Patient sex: M
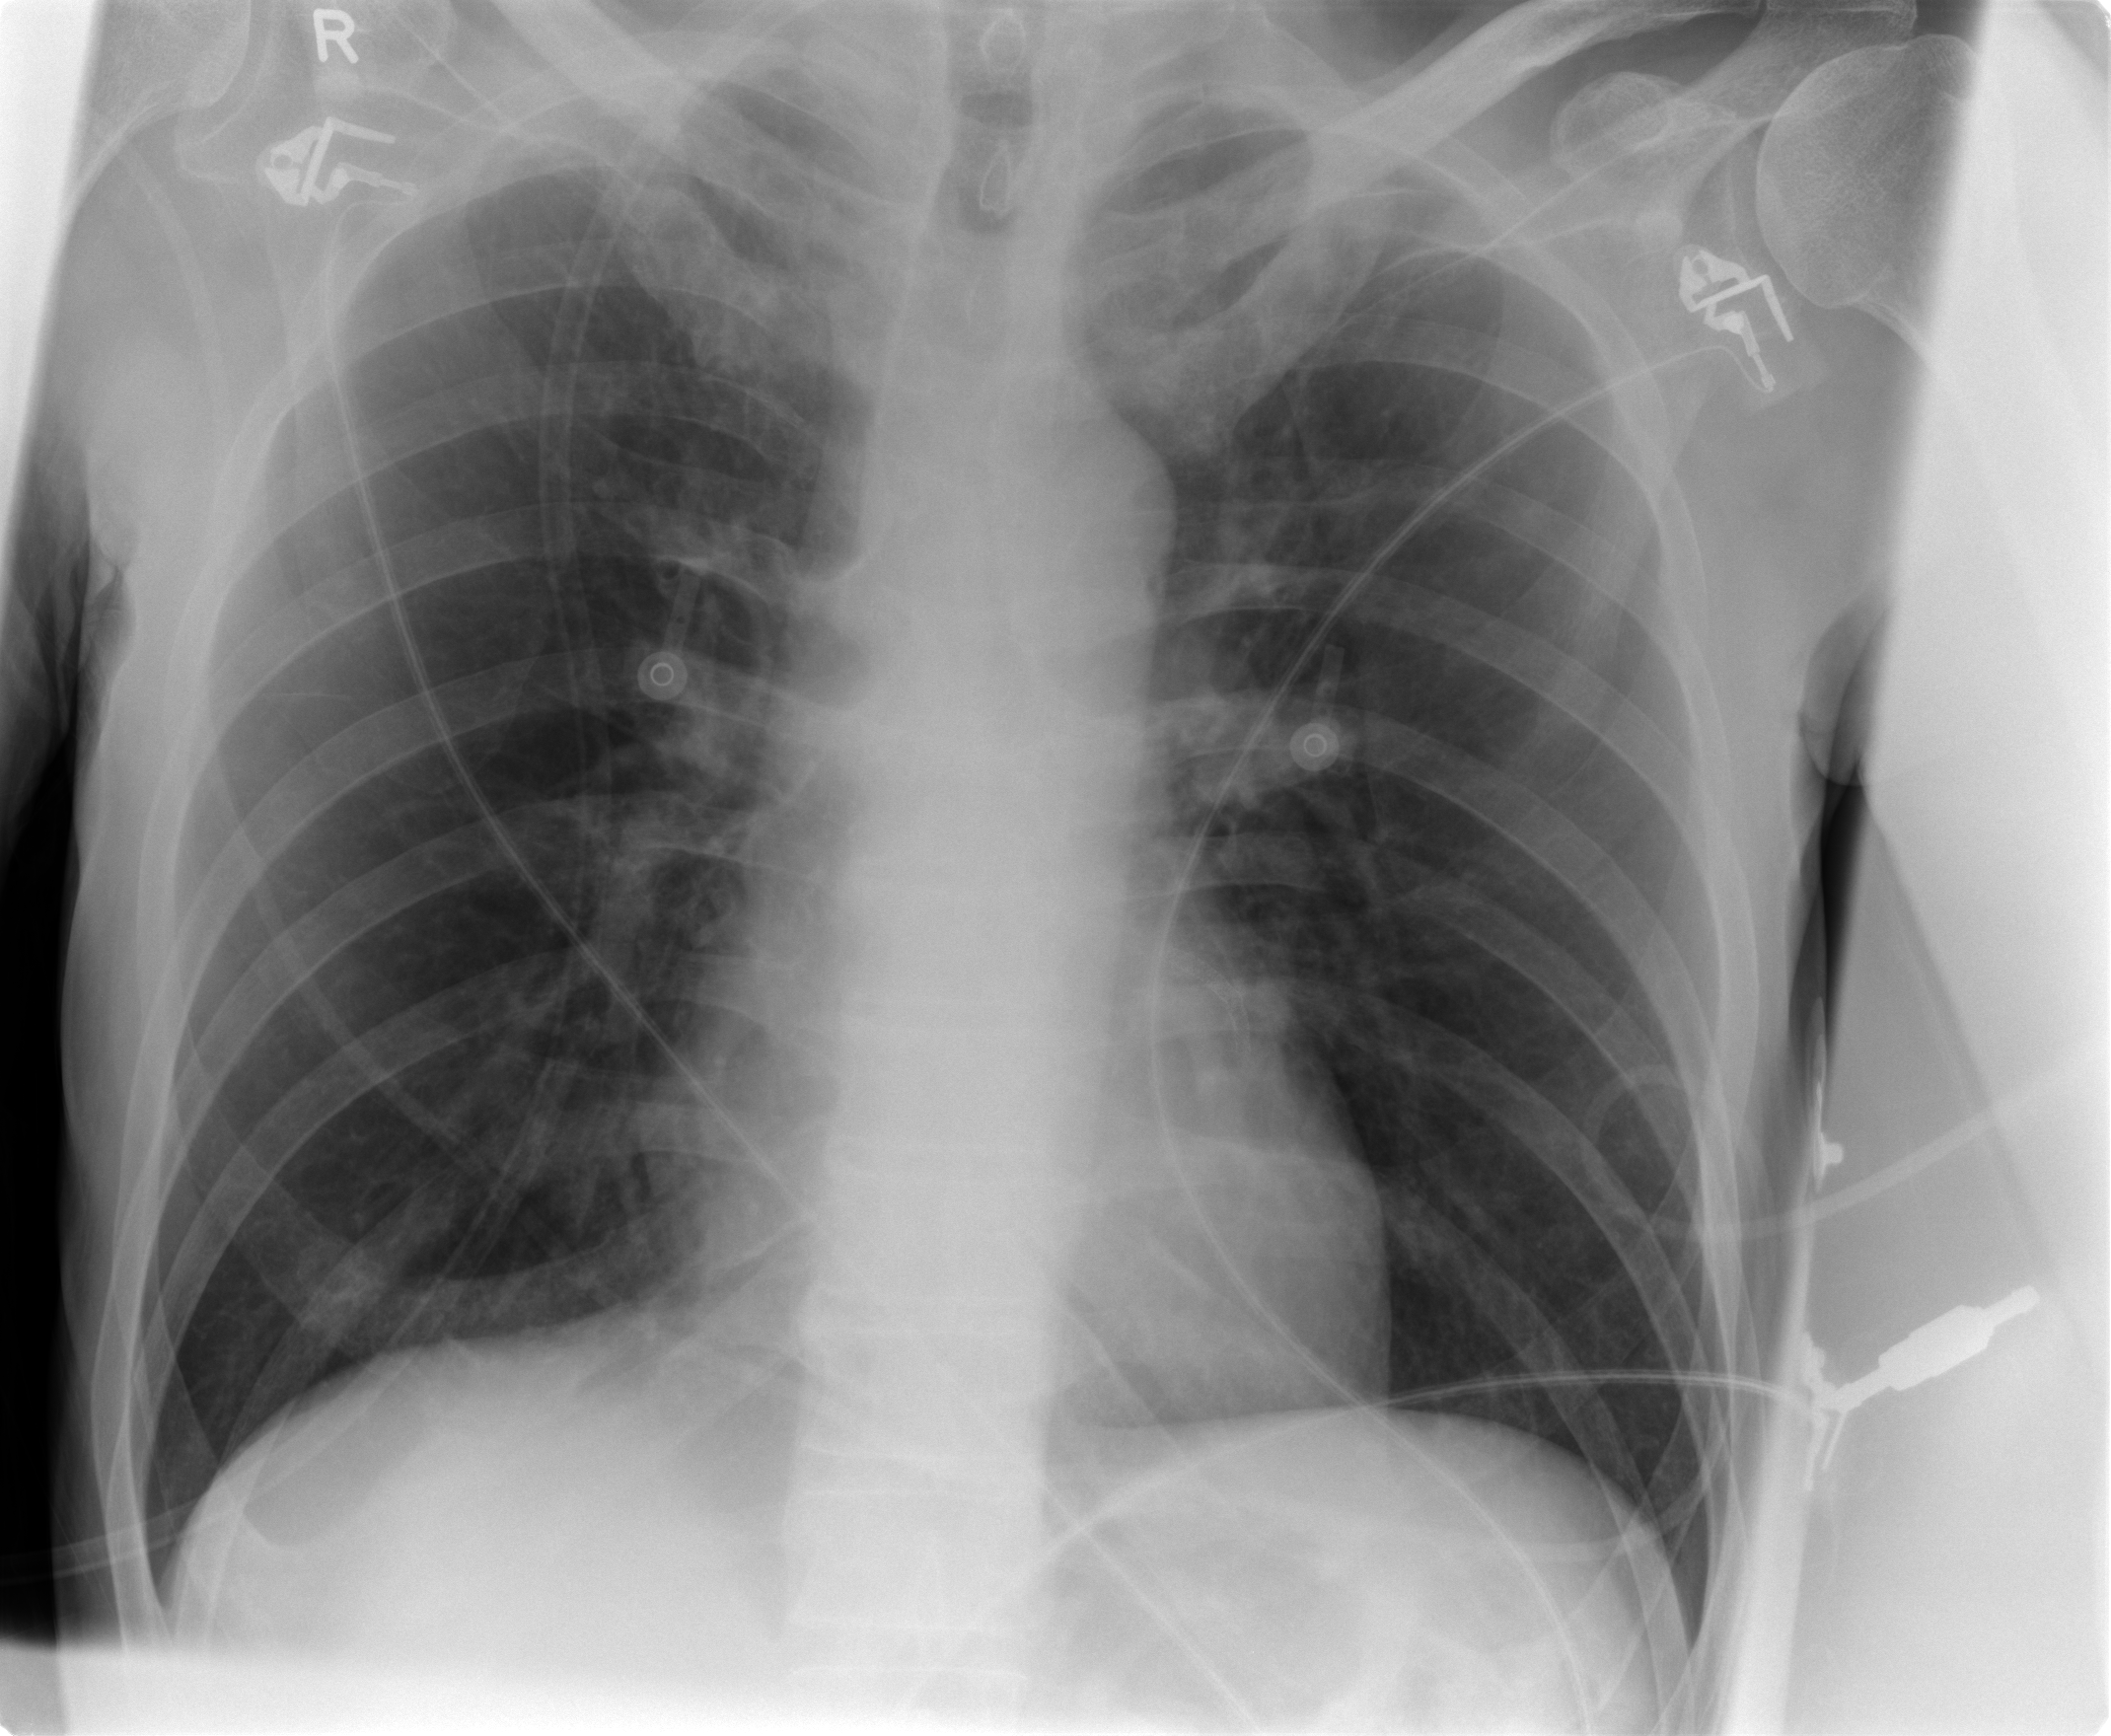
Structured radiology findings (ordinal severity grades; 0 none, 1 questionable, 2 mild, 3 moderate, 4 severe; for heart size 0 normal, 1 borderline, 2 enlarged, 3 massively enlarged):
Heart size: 0
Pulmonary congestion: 1
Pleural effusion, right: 0
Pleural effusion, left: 0
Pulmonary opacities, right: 0
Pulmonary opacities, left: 0
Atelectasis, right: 0
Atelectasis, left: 0